Question: I'm working with 'bootstrap 3', and am new to it but it seems like a fairly simple transition from 2.
Here is the jsfiddle with the code: <URL>
And here is an image of how it renders when they are all in col-md-4:

I don't get it though, it works fine in jsFiddle, but not on my index file. Anyone experience a similar issue of might know whats up with it?
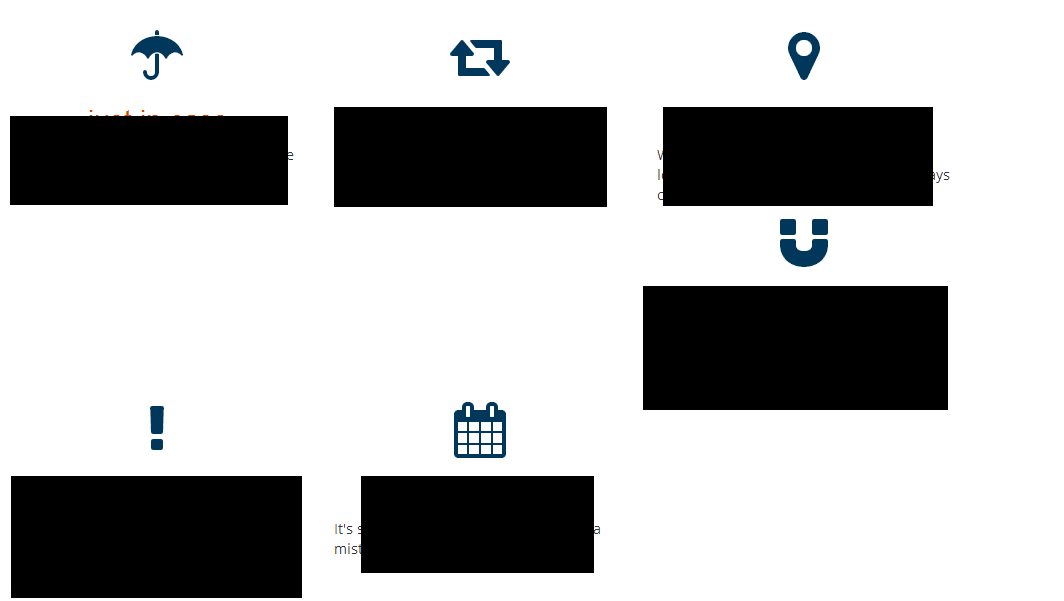
Answer: Since the columns are not all equal in height you need to add a clearfix '<div>' for the large viewports just as the new row should start, that is between your 3rd and 4th column:
'''
<div class="row">
<div class="col-lg-4 col-md-4 col-sm-6 col-xs-6">...</div>
<div class="col-lg-4 col-md-4 col-sm-6 col-xs-6">...</div>
<div class="col-lg-4 col-md-4 col-sm-6 col-xs-6">...</div>
<!-- Add the extra clearfix for only the required viewport -->
<div class="clearfix visible-md visible-lg"></div>
<div class="col-lg-4 col-md-4 col-sm-6 col-xs-6">...</div>
<div class="col-lg-4 col-md-4 col-sm-6 col-xs-6">...</div>
<div class="col-lg-4 col-md-4 col-sm-6 col-xs-6">...</div>
</div>
'''
<URL>